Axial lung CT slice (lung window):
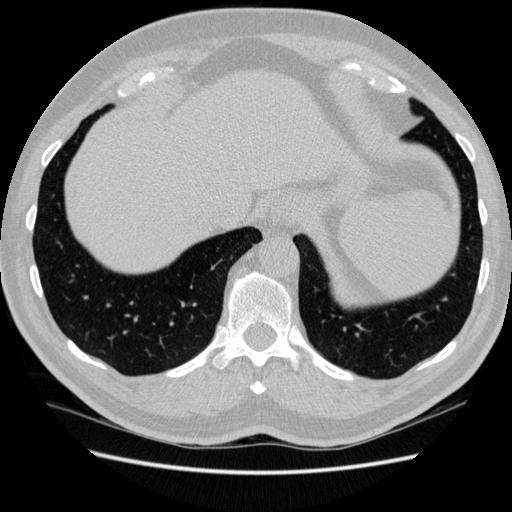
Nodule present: no